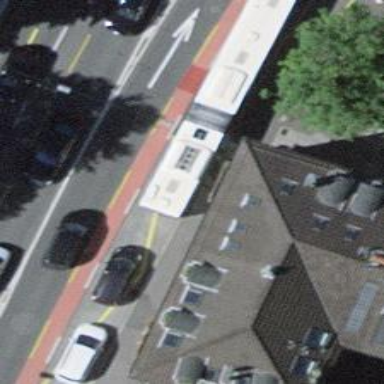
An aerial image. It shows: Bus stop with platform for public transport. Trolleybuses are also available at this stop.